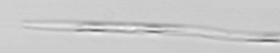
Label: Pseudo-nitzschia